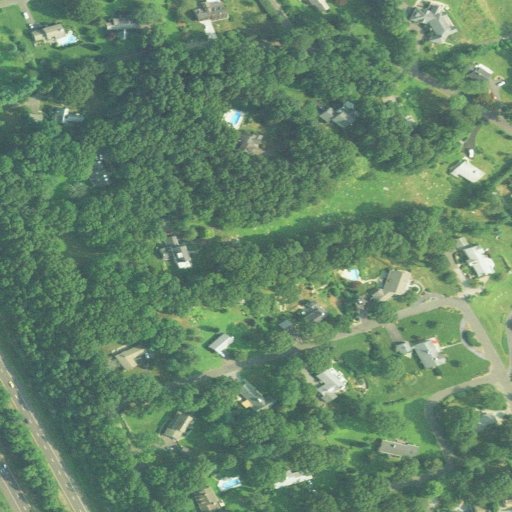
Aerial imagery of mountain in Connecticut named Cheney Hill containing deciduous forest, low intensity development, open development, medium intensity development, mixed forest, grassland, and pasture